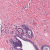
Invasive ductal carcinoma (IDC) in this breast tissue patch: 0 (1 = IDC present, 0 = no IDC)